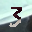
Label: 3